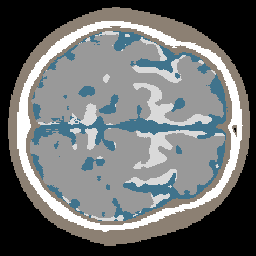
Label: no_lesion